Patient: sex M, age 51
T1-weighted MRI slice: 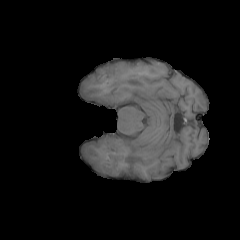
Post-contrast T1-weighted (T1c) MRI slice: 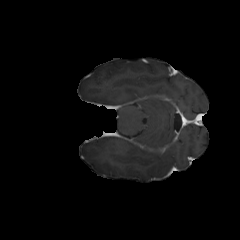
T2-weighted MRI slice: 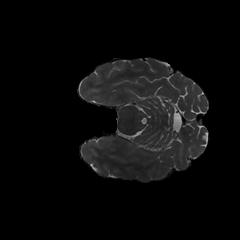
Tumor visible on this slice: no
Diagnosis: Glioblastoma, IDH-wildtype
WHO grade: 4